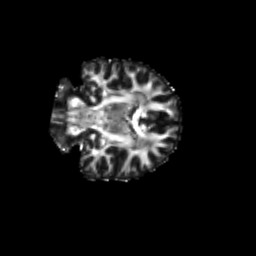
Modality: FA
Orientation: coronal
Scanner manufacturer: siemens
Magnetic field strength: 3 T
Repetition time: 9.2 s
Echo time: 0.084 s